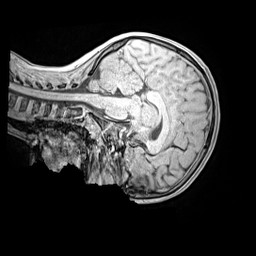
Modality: MP2RAGE
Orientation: sagittal
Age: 12
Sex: female
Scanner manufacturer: siemens
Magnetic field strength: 3 T
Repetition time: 4 s
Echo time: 0.00299 s